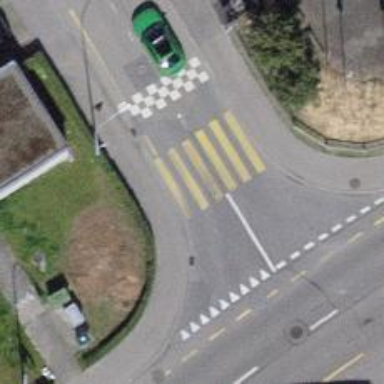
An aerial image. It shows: Uncontrolled zebra crossing with notable zebra markings.